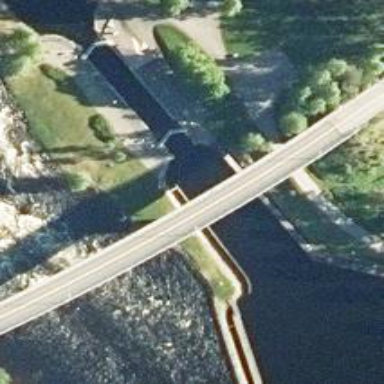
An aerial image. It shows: Lock gate along waterway.